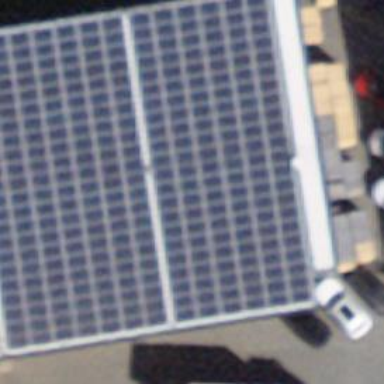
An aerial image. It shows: Solar power generator using photovoltaic panels.